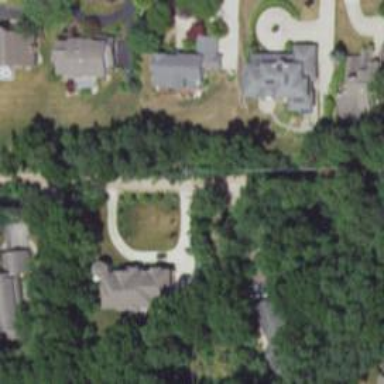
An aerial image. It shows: Driveway.